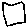
Label: square